This plot shows a bearing's acceleration signal over time (raw waveform). Diagnose the bearing from this image, choosing from: normal, inner_race, outer_race, ball.
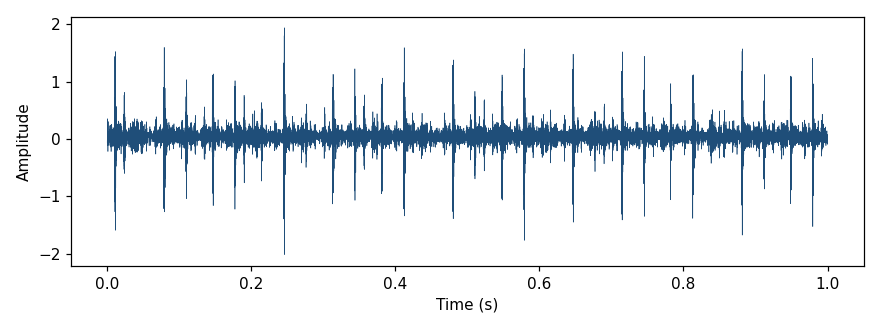
Answer: inner_race